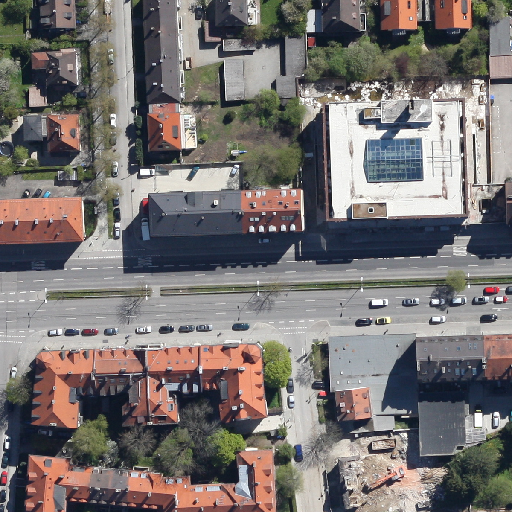
Referring expression: light-duty vehicle in the parking area